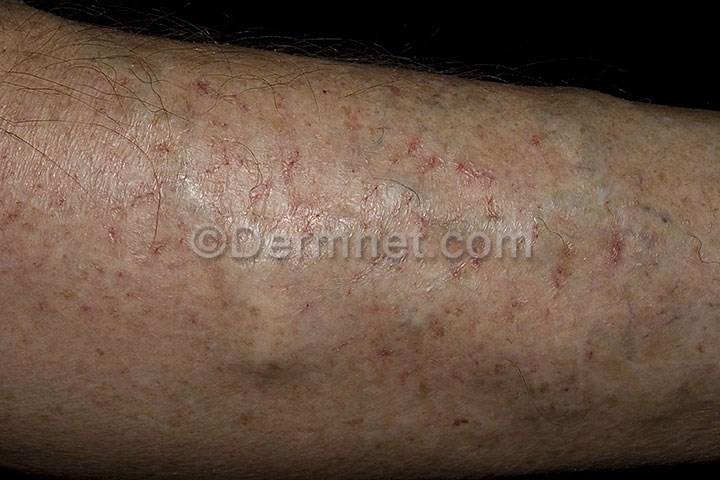
Disease: Eczema Photos